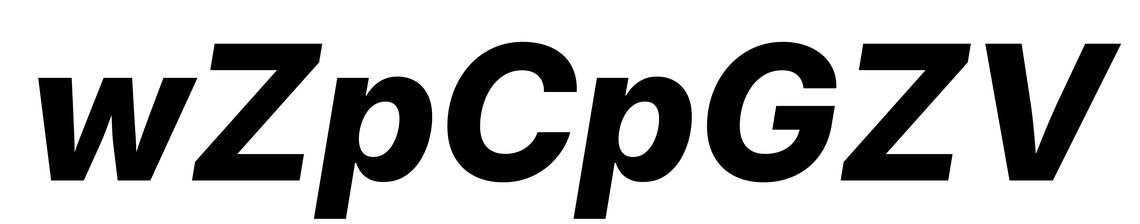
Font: Inter-Italic_ExtraBold_Italic